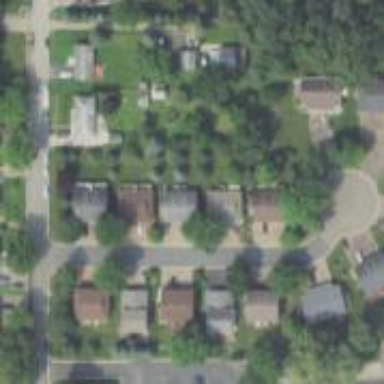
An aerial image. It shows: Residential area consisting of single-family homes.